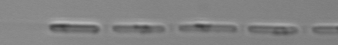
Label: Skeletonema